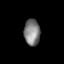
Tissue: lung
Cell type: Epithelial cells
Senescence score: 0.2344
Nuclear area (px): 416
Mean DAPI intensity: 126.752